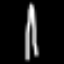
Label: fork